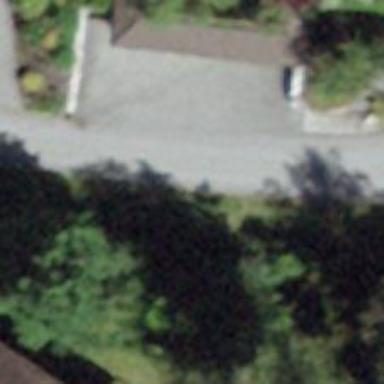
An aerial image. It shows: Asphalt road in residential area.